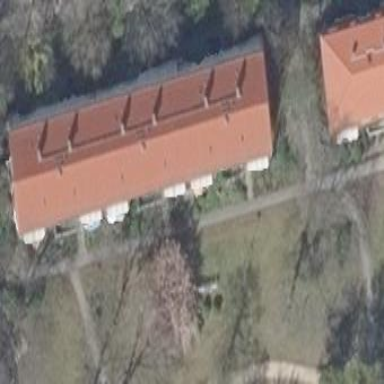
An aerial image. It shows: Gabled roof of red roof tiles covering apartment building.